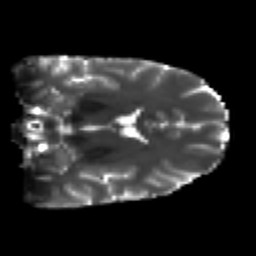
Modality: T2w
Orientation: coronal
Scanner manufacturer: ge
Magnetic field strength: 3 T
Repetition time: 7.98 s
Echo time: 0.0701 s